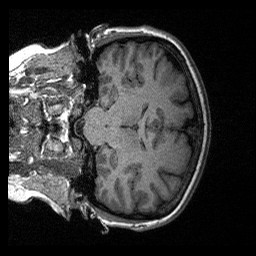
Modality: T1w
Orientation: coronal
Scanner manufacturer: siemens
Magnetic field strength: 3 T
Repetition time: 2.3 s
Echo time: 0.00226 s